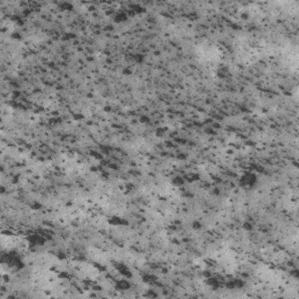
Label: frost